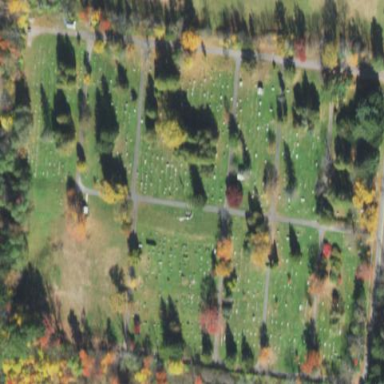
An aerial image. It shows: Cemetery.